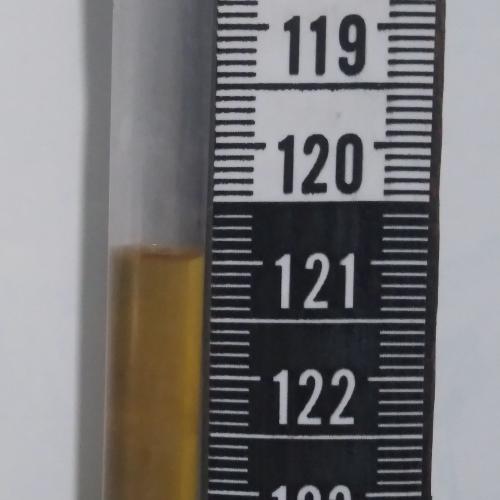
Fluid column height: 120.9 cm